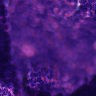
Metastatic tissue present: no